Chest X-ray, AP view. Patient: 36 years old, sex F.
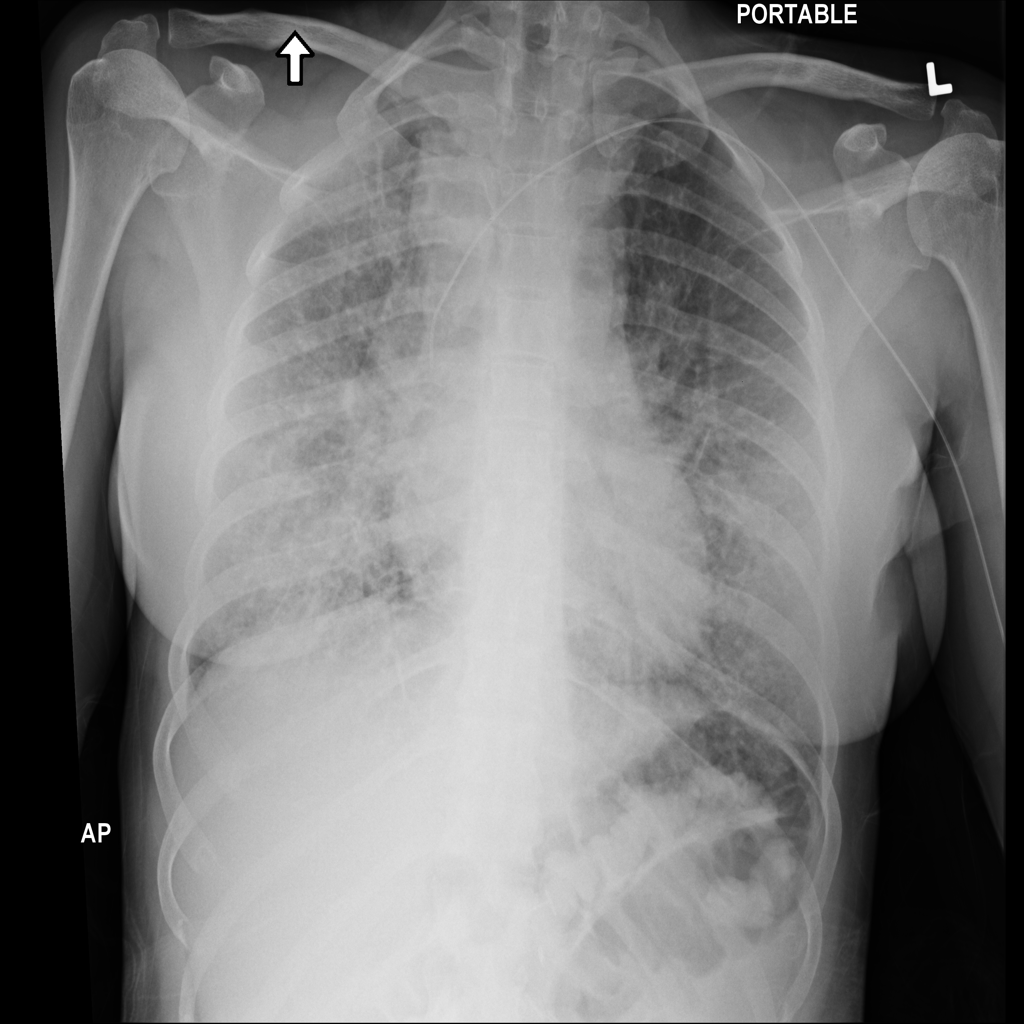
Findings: Infiltration